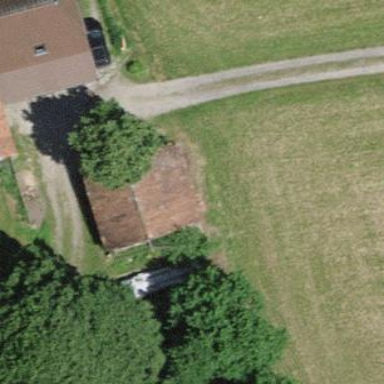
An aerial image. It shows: Rural barn.